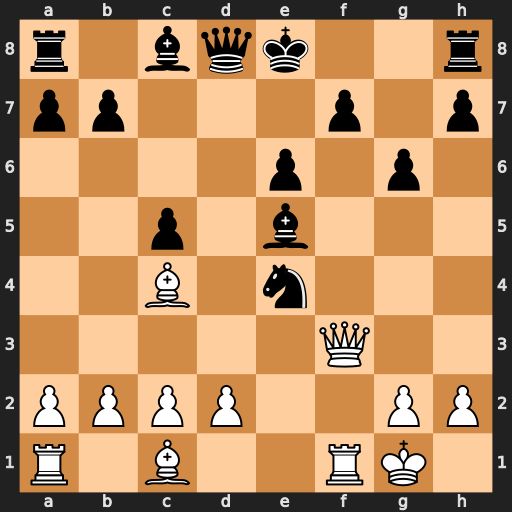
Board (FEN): r1bqk2r/pp3p1p/4p1p1/2p1b3/2B1n3/5Q2/PPPP2PP/R1B2RK1
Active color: w
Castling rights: kq
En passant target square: -
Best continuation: Qxf7#